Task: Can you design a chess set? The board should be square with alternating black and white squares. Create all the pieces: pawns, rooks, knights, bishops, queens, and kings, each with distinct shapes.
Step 992:
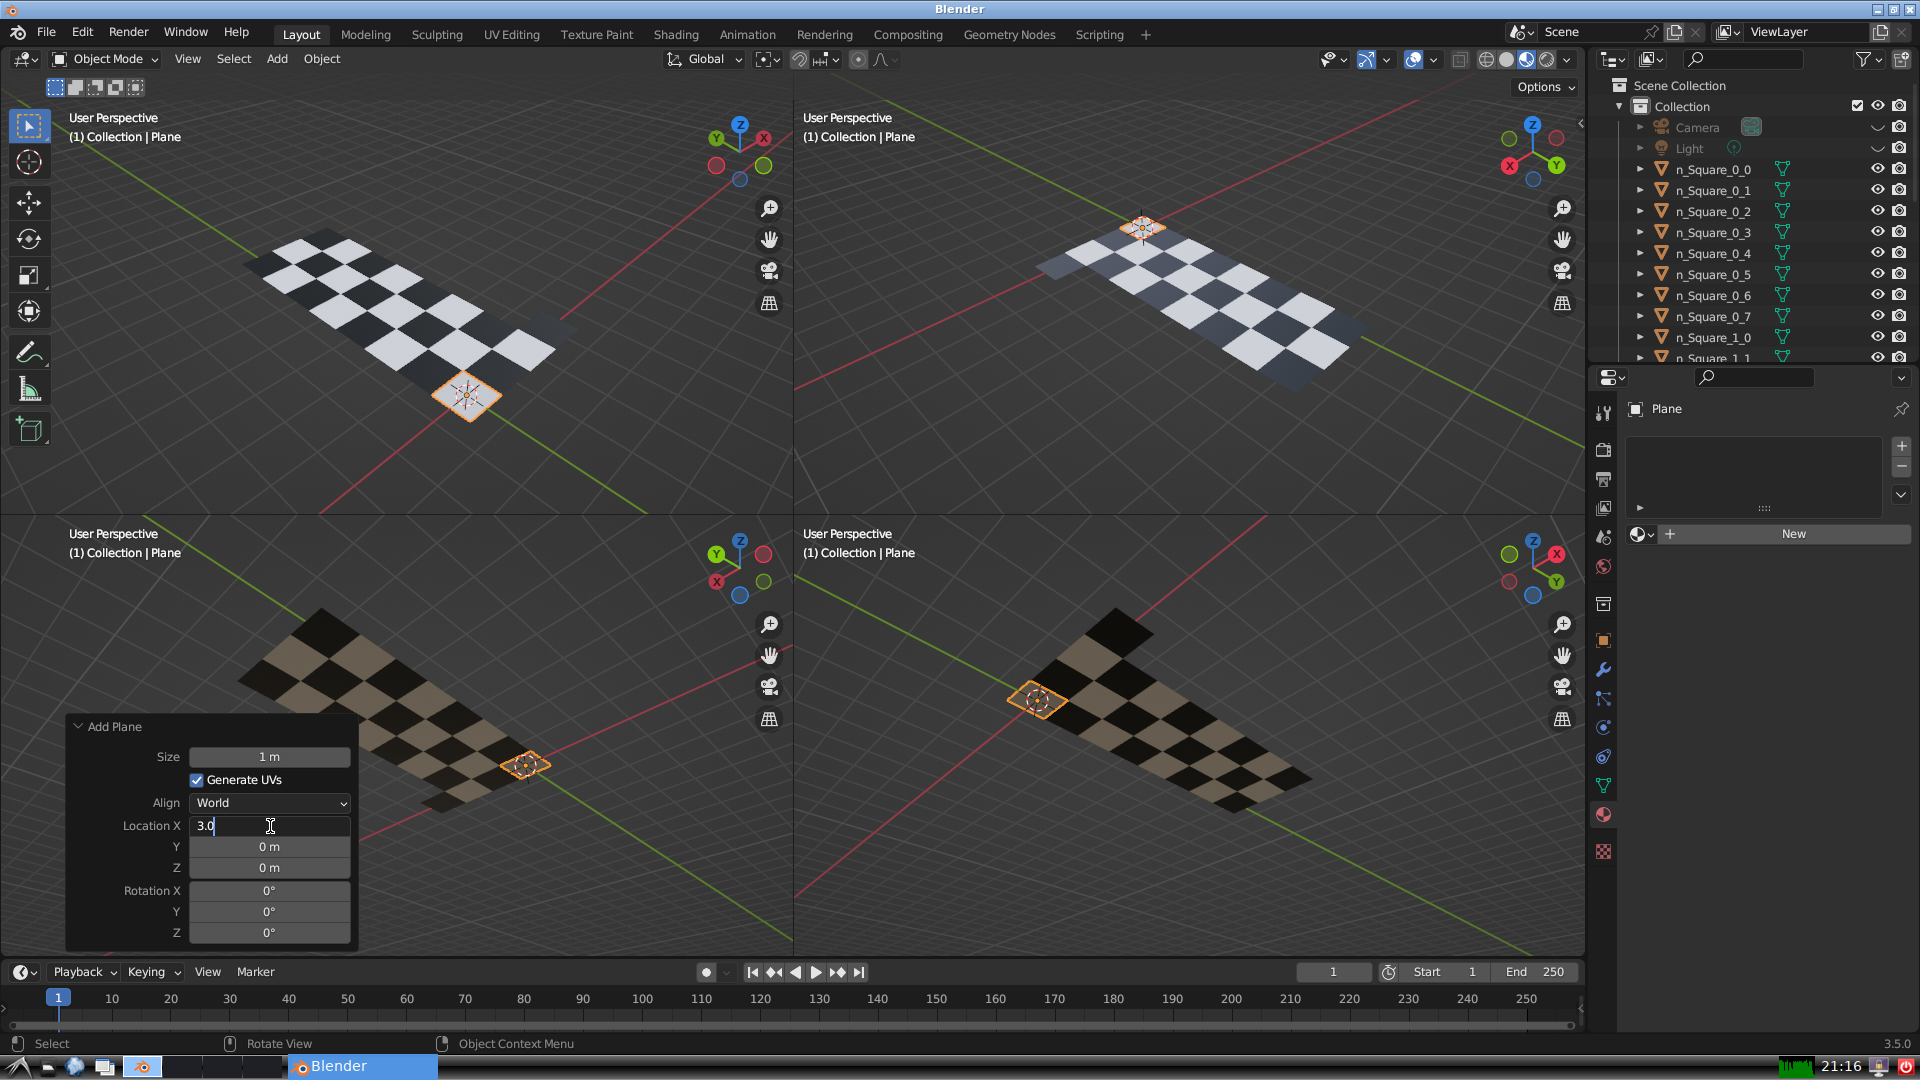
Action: {"key_press": ['Return']}